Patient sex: M
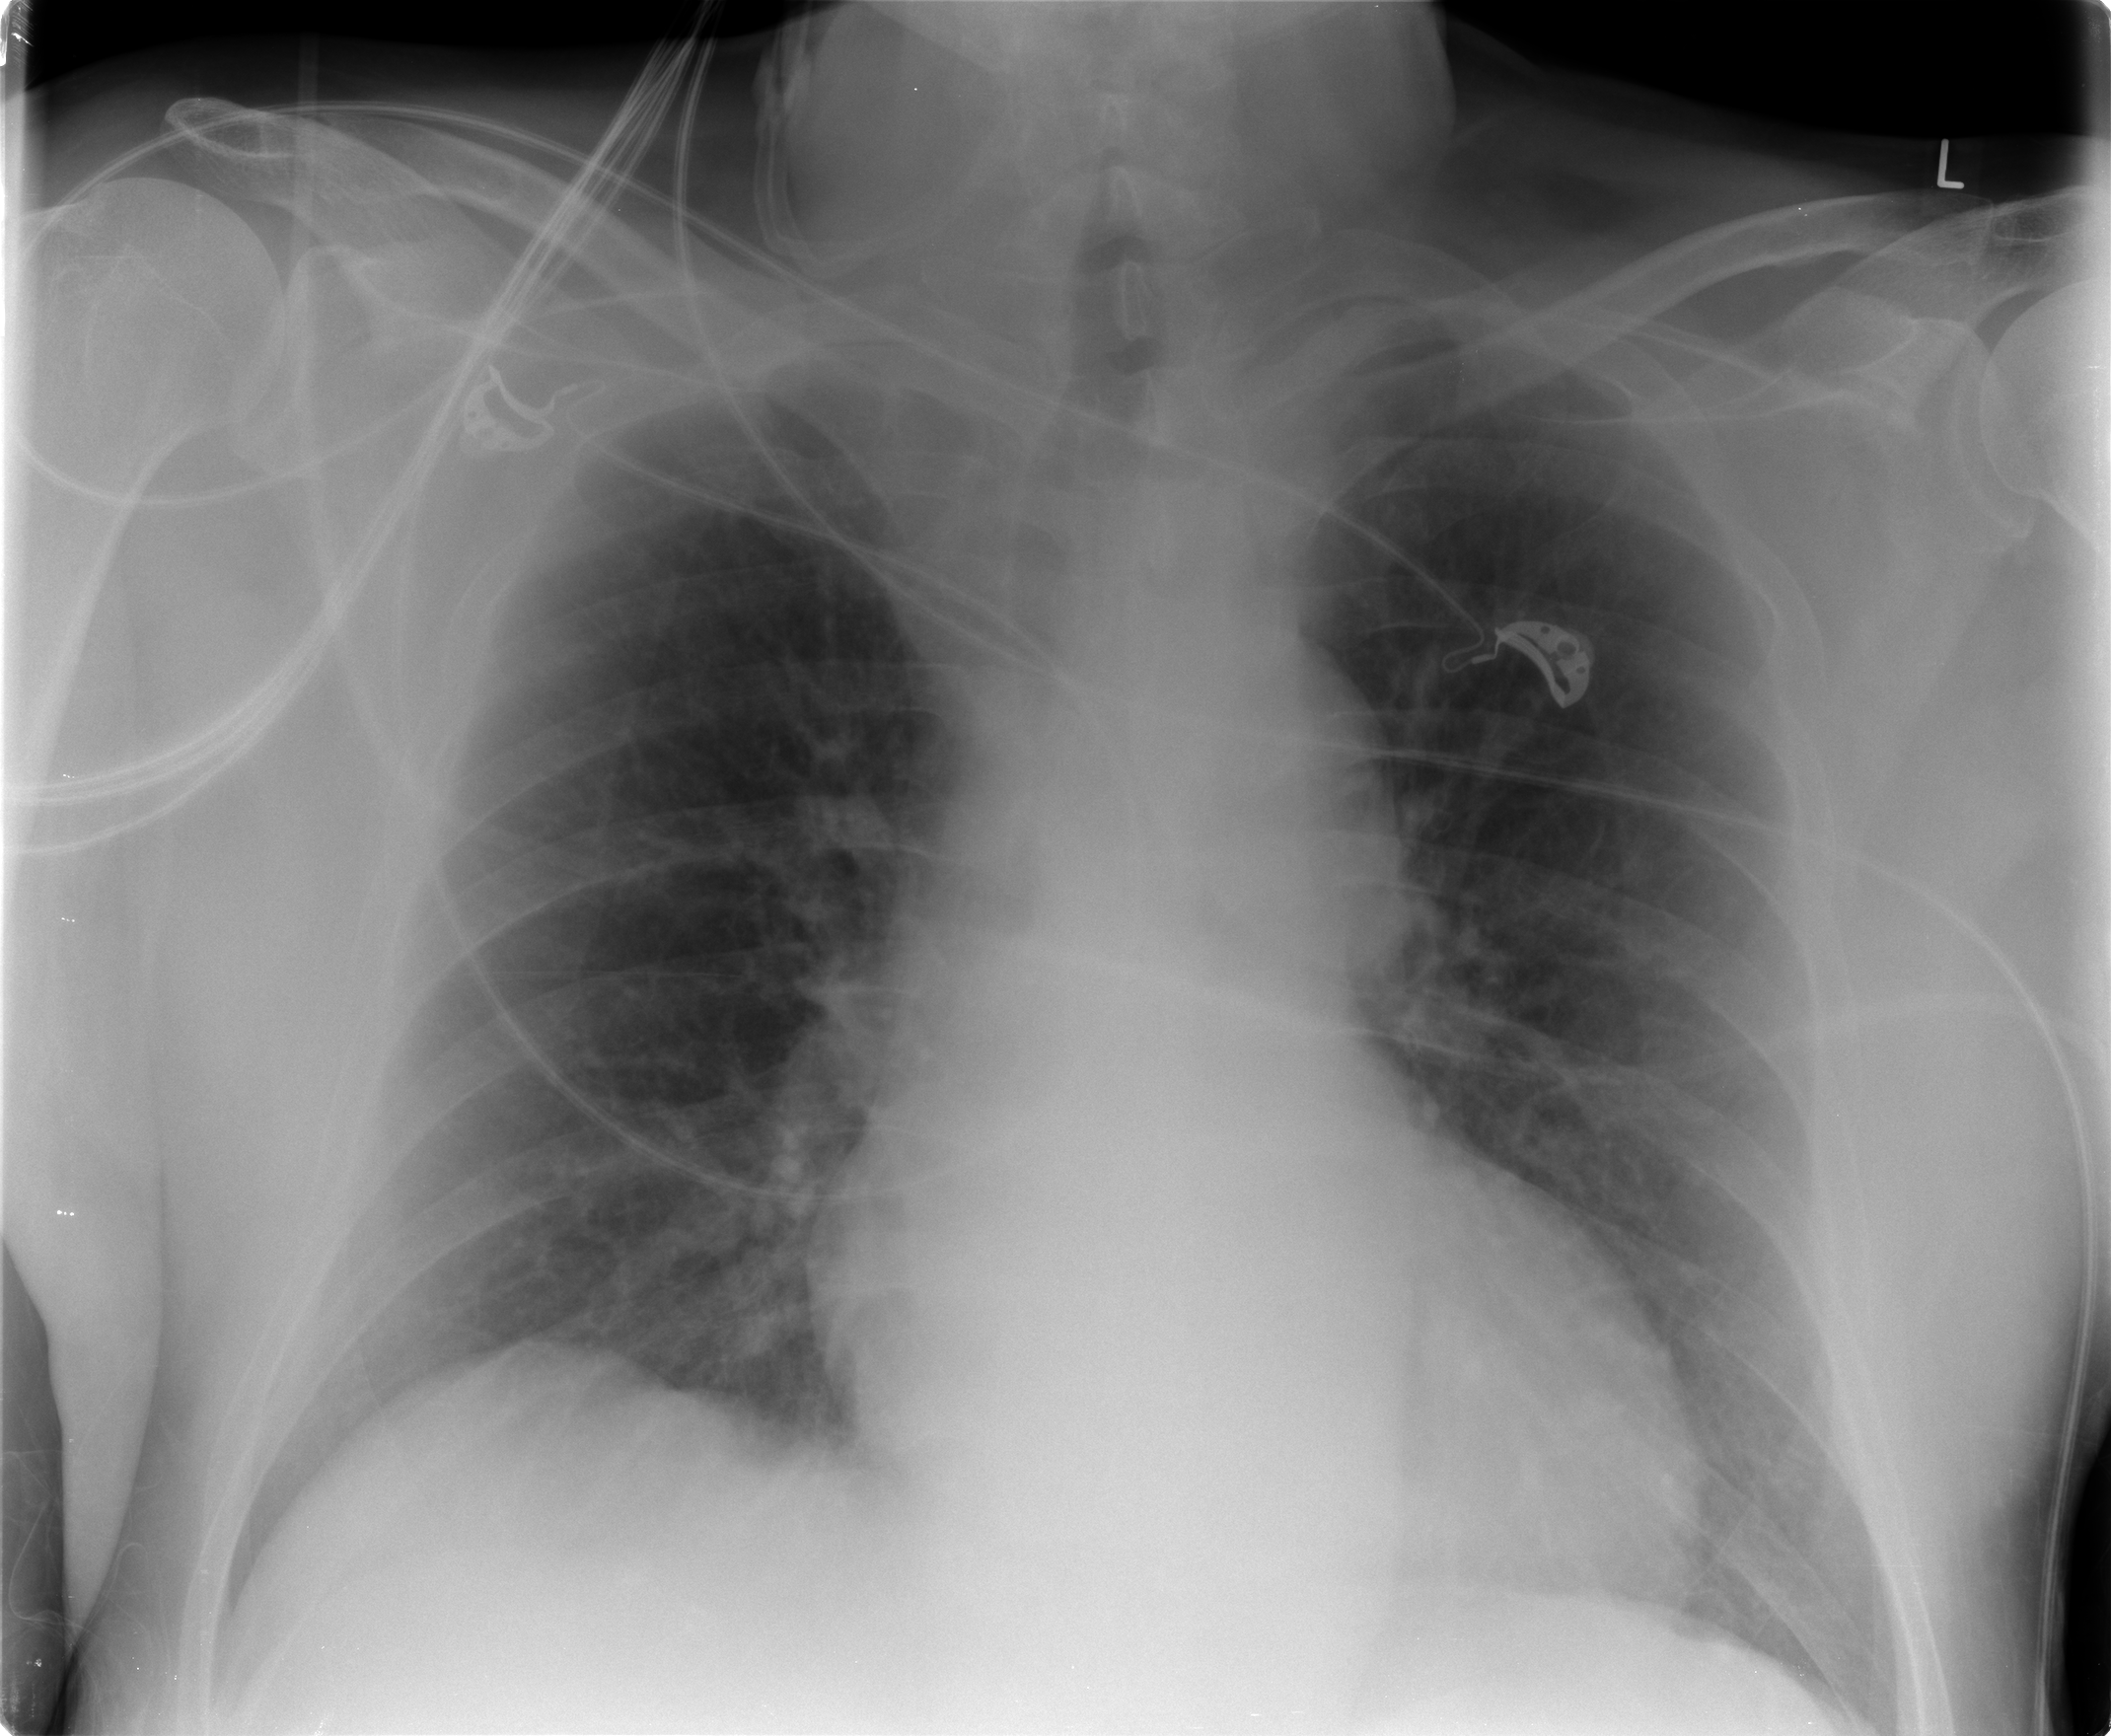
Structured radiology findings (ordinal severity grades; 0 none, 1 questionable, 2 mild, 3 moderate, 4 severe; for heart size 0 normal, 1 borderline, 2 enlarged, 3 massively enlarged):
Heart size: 1
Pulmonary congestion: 1
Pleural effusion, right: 0
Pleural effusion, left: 0
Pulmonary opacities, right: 0
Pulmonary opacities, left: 0
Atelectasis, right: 0
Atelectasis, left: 0